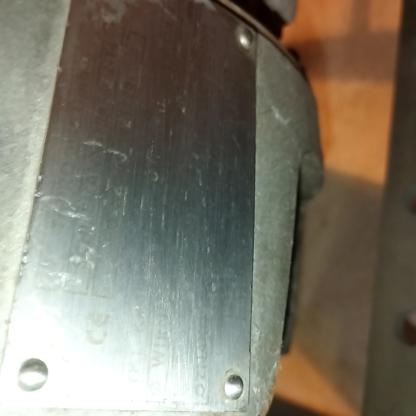
Klasa: tabliczka-znamionowa